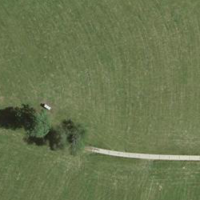
EUNIS habitat code: 24
Species observed at this site:
Mustela erminea